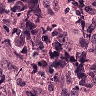
Metastatic tissue present: yes